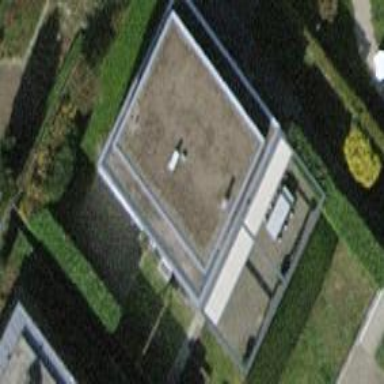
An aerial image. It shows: Building.